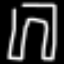
Label: pants